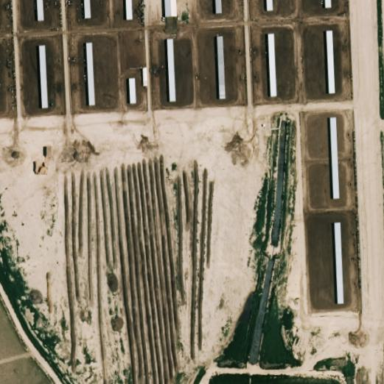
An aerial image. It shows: Farmyard dedicated to feedlot farming system.